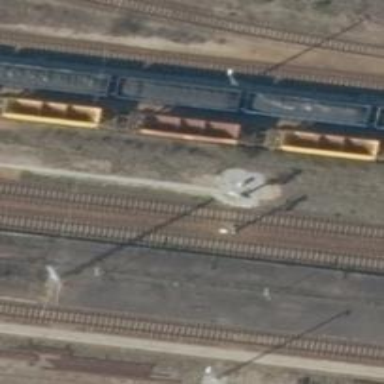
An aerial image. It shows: Railway signal.